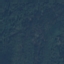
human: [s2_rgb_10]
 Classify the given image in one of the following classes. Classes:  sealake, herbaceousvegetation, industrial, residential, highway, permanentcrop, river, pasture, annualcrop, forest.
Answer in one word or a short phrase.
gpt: Forest